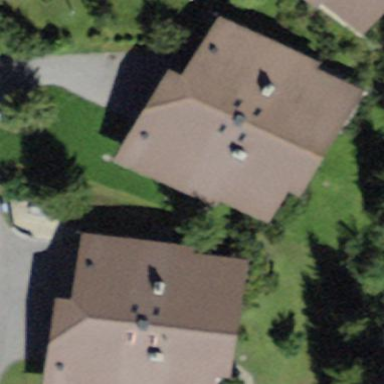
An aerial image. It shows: Building with tiled roof.